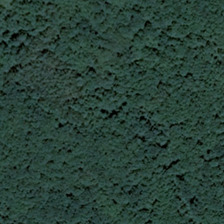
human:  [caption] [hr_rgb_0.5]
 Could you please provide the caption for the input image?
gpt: the black green forest seems very close .

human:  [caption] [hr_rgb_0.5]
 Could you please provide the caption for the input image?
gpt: the black green forest seems very close .

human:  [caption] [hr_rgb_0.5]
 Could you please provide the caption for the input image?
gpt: many green trees are in a forest .

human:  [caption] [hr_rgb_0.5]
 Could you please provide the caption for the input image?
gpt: many green trees are in a forest .

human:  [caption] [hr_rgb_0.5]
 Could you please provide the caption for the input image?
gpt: many green trees are in a forest .